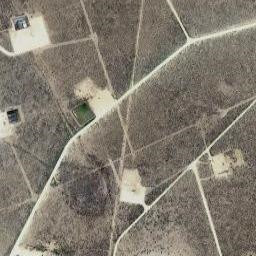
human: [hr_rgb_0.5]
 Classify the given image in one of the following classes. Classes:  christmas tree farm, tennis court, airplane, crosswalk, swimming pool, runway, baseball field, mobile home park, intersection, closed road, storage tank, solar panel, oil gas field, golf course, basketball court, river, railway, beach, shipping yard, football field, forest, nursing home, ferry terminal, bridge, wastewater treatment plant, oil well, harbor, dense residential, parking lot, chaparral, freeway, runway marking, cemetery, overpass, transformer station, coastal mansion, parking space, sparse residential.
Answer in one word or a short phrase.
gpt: oil gas field